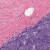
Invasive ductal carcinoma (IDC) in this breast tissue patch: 0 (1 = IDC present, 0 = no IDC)